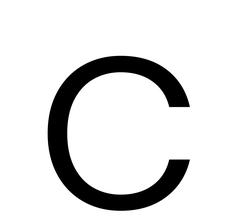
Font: Poppins-Light